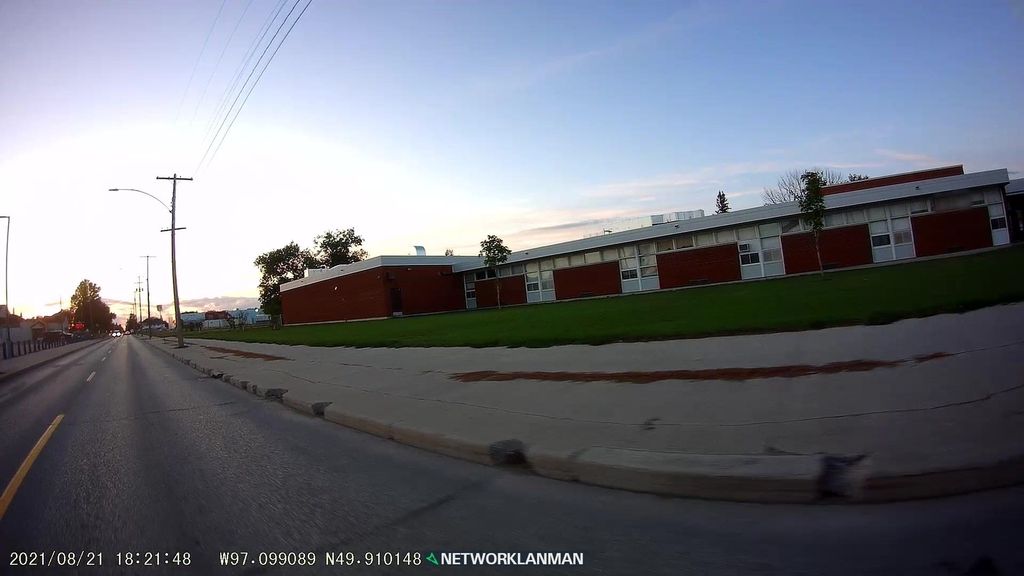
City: winnipeg